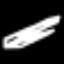
Label: donut